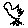
Label: bird